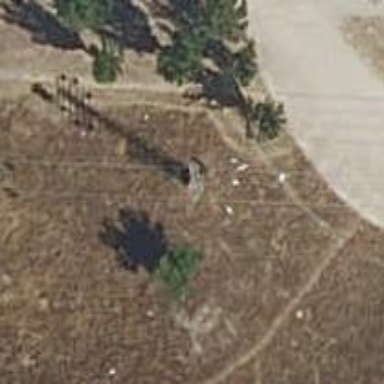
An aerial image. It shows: Power pole.